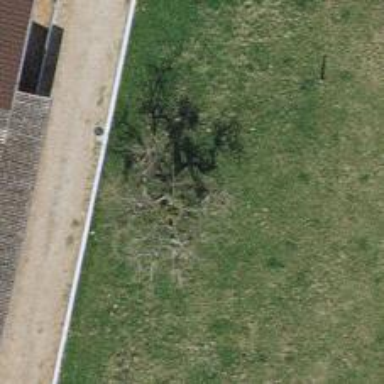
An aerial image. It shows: Beautiful tree in nature.